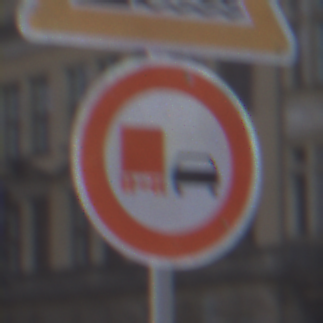
Verkehrszeichen: UeberholverbotKraftfahrzeuge
Zusatzzeichen oben: Ufer
Umgebung: Outdoor, Urban
Tageszeit: MorningAfternoon
Wetter: PartlyCloudy
Licht: Natural
Jahreszeit: NotSpecified
Kontrast: LowContrast